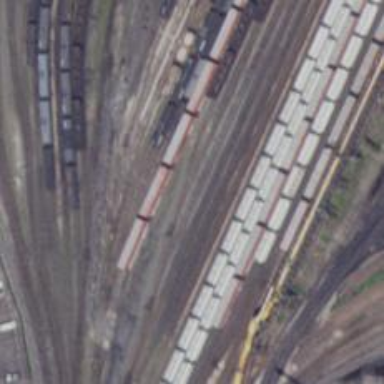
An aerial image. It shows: Railway yard.